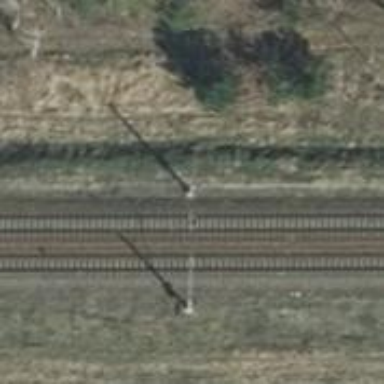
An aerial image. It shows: Milestone along the railway track with catenary mast.